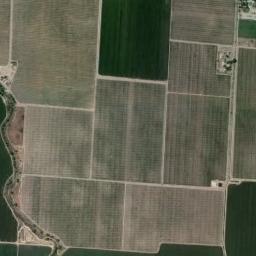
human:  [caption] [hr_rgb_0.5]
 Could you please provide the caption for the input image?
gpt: There are some deep green and light green rectangular farmland .

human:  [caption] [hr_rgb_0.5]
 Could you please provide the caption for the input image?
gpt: Eight or nine neatly arranged green and light yellowish rectangular farmlands .

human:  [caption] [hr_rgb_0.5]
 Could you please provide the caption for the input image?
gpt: There are rectangular farmlands of varying sizes .

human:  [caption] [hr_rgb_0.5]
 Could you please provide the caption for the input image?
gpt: Several rectangular farmlands of different sizes are arranged in neat rows and some houses are surrounded by these farmlands .

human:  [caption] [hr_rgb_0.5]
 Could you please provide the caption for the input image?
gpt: There are some apricot rectangular farmlands and a green one .